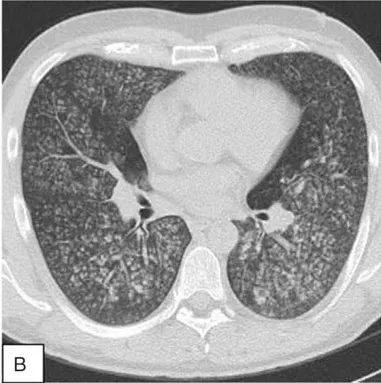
(B) HRCT scan showing diffuse small centrilobular nodules.
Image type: radiology (ct)